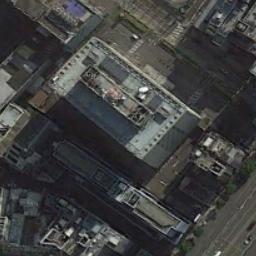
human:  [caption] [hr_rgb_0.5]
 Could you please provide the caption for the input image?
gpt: In a commercial district there are several tall buildings of different shapes and several roads with many cars .

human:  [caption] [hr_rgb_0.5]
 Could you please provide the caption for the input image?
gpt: A commercial area with some varied buildings is surrounded by some roads .

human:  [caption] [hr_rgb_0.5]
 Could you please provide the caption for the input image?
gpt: The commercial area is near many roads .

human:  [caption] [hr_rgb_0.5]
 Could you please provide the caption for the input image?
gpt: The buildings are well spaced .

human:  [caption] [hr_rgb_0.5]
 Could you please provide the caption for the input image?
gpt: There are some buildings by the roadside on a commercial area .